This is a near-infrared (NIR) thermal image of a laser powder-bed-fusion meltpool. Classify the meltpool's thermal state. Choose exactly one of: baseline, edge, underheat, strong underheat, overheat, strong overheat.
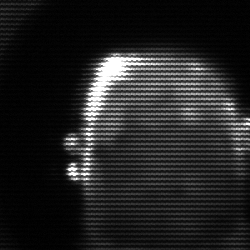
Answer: baseline